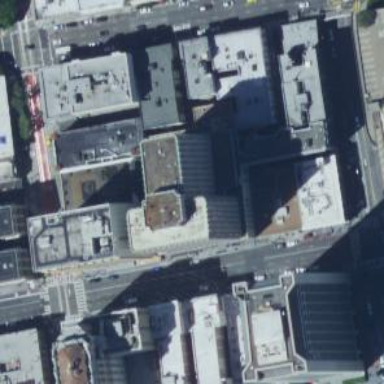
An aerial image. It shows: Commercial building.